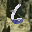
Label: 6